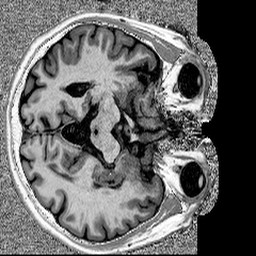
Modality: MP2RAGE
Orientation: axial
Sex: male